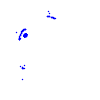
Particle: electron